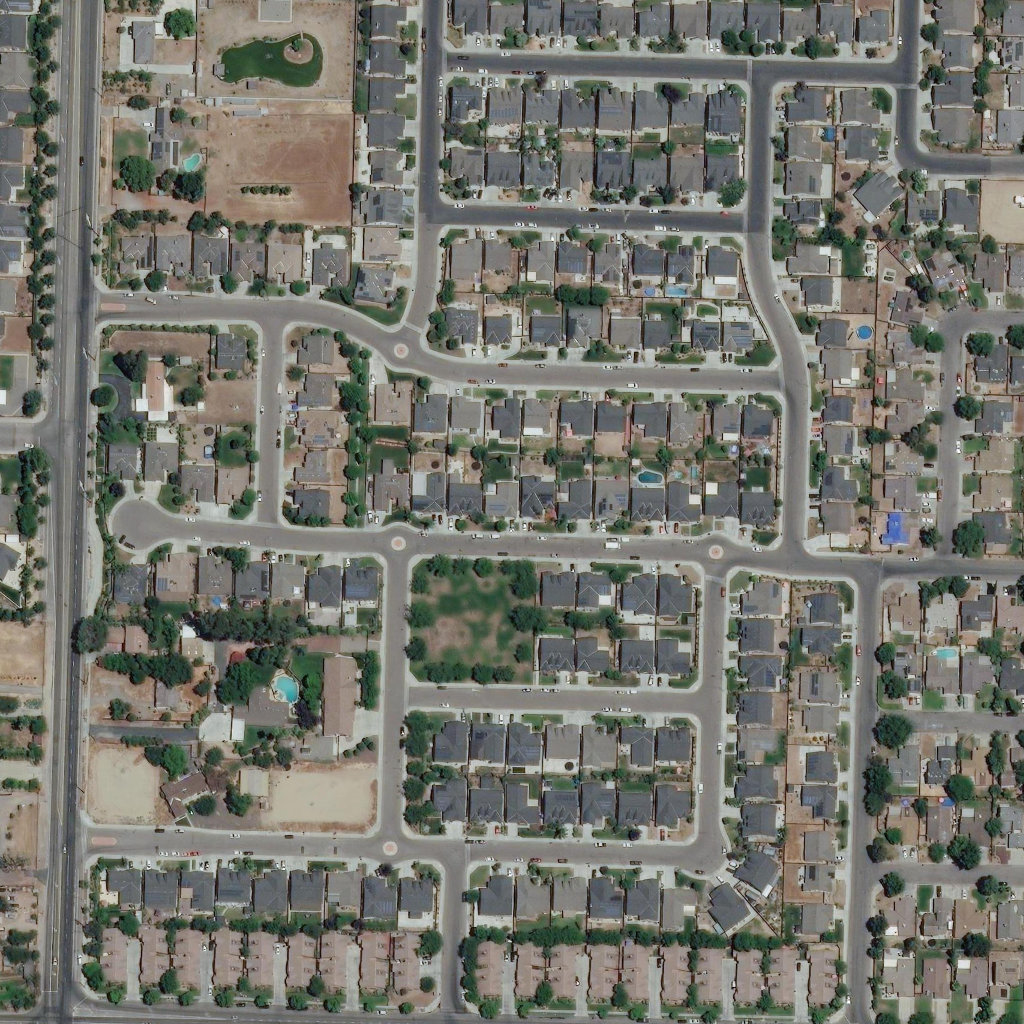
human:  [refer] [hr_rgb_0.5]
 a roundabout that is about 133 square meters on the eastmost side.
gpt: <box>[[68, 52, 71, 55, 0]]</box>